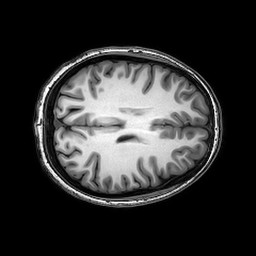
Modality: T1w
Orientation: axial
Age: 22
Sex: female
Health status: healthy
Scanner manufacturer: philips
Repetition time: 0.008302 s
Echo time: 0.00383 s